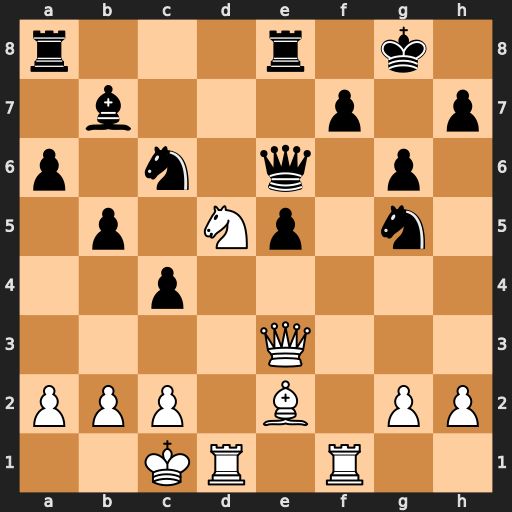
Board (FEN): r3r1k1/1b3p1p/p1n1q1p1/1p1Np1n1/2p5/4Q3/PPP1B1PP/2KR1R2
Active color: w
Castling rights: -
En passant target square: -
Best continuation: Nf6+ Kg7 Bg4 Qxf6 Rxf6